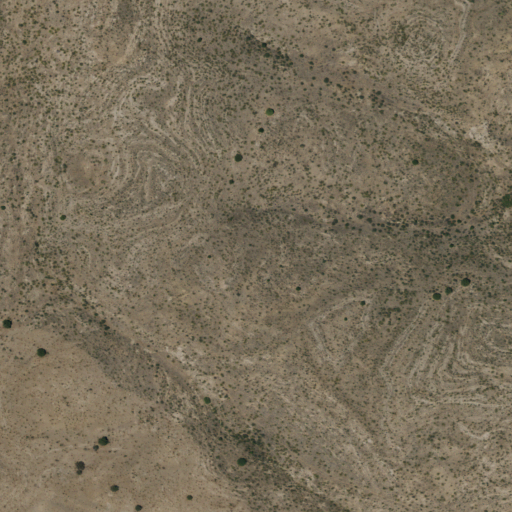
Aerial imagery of ridge(s) in New Mexico named Long Ridge containing only shrub